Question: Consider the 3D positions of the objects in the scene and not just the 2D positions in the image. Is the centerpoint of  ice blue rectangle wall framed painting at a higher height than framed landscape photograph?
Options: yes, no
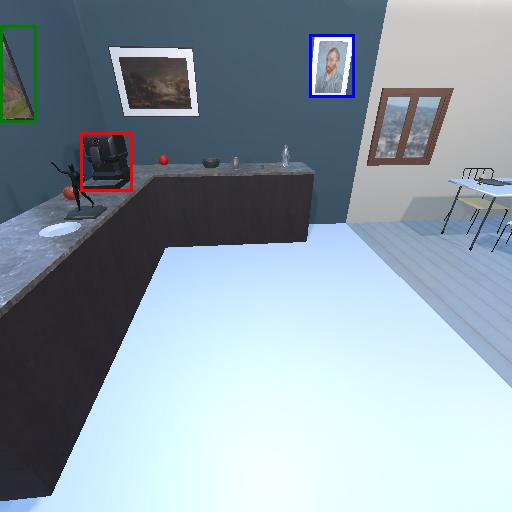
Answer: yes